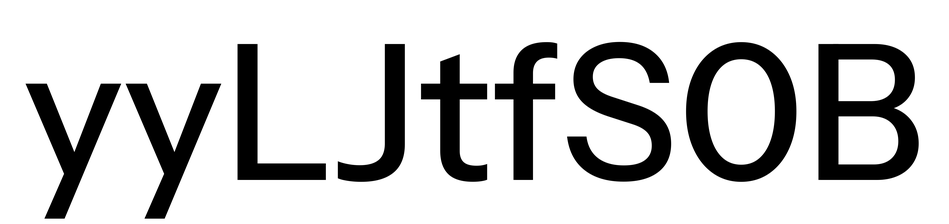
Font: InstrumentSans_Medium